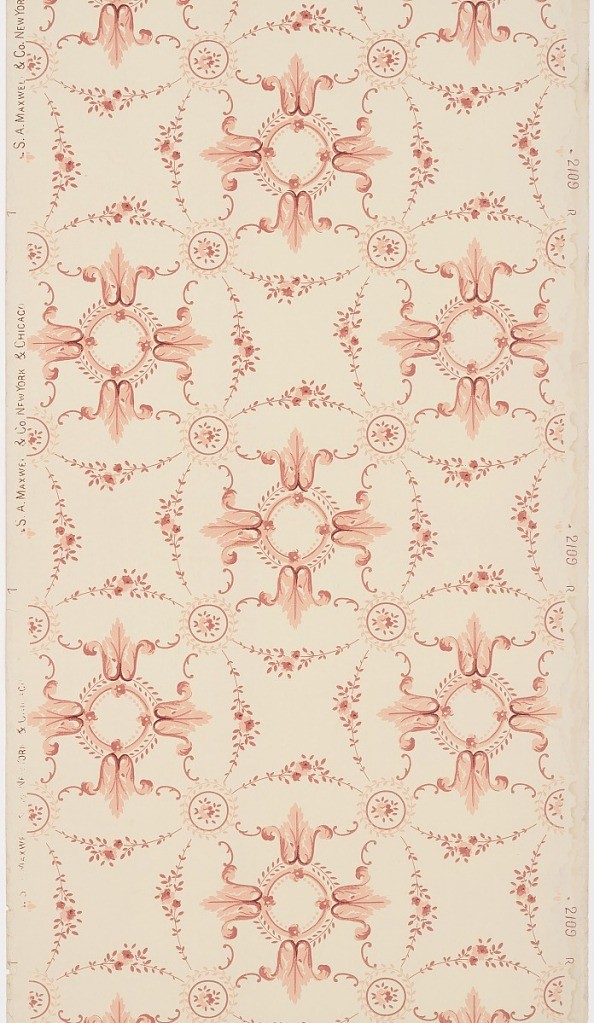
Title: Ceiling paper
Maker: Maxwell & Co., S.A., Chicago, Illinois, USA
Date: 1905–1915
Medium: Machine-printed paper
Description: On taupe ground, circular and floral treillage containing motif of four tulip-like flowers growing from a wreath. Printed in red.